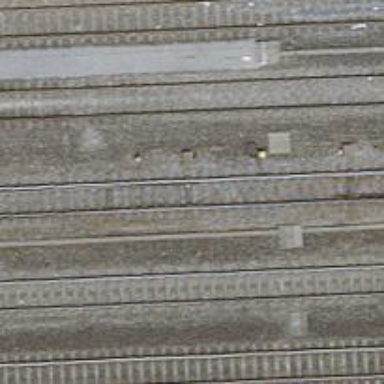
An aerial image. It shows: Single railway track with electrification through contact line.